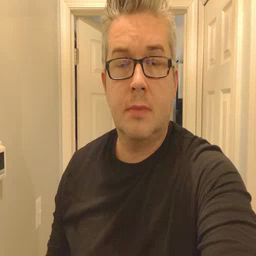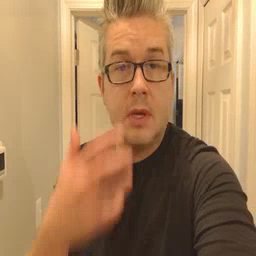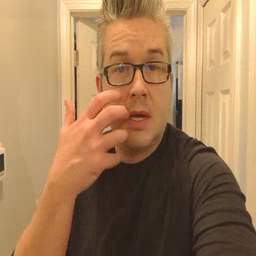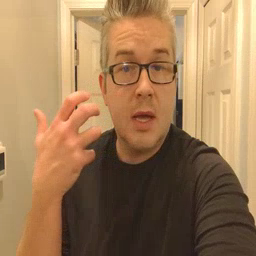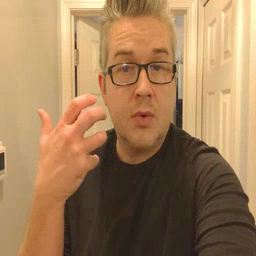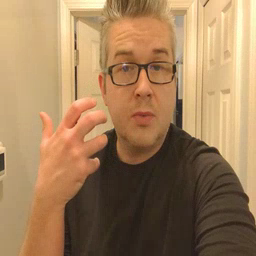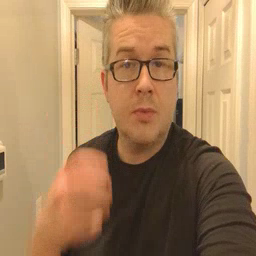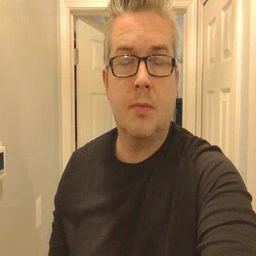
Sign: tiger